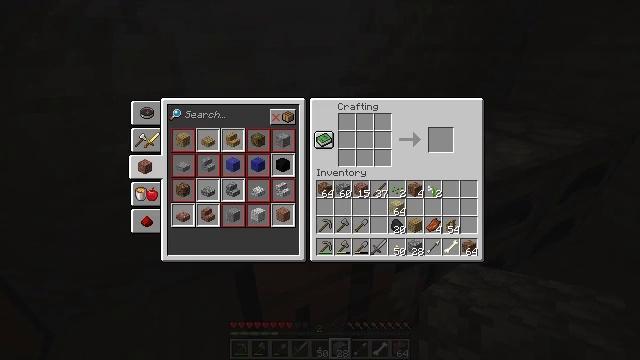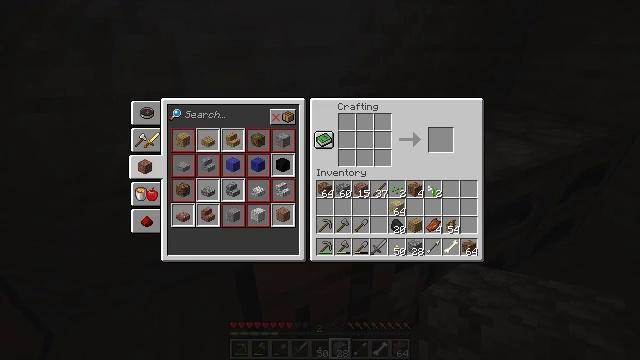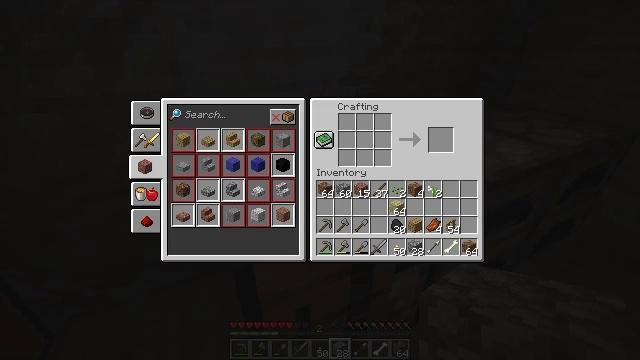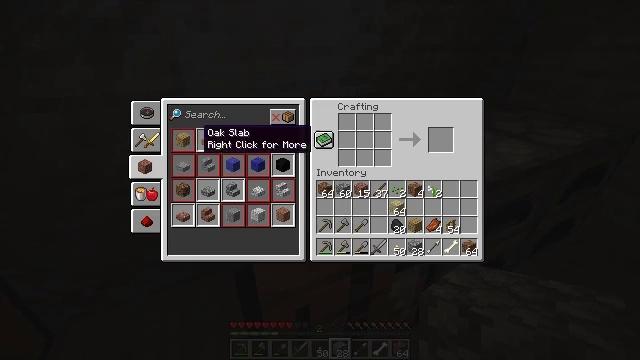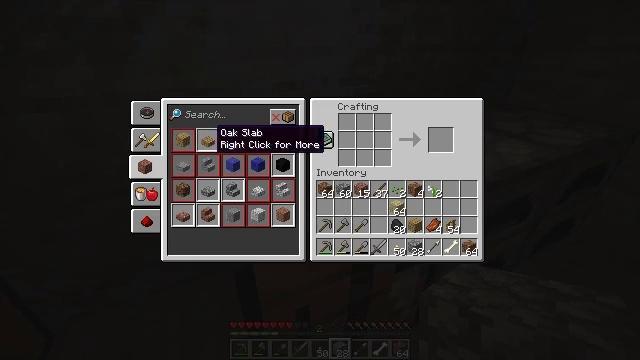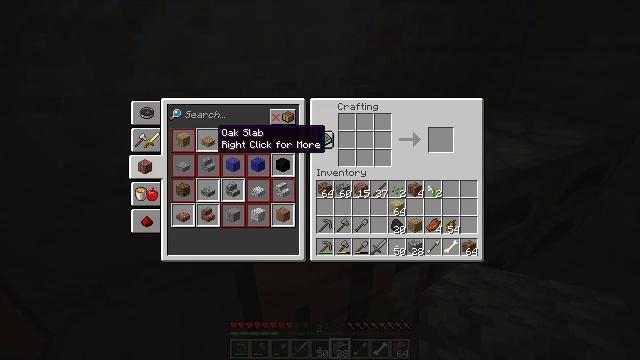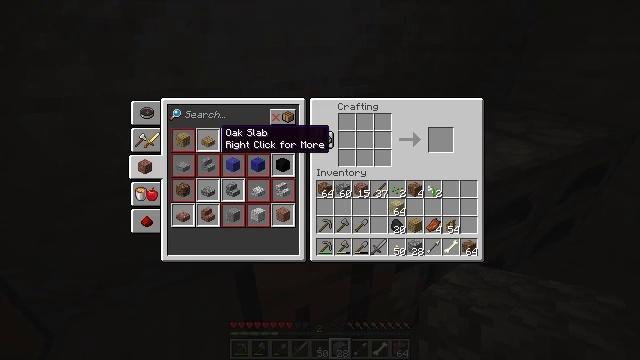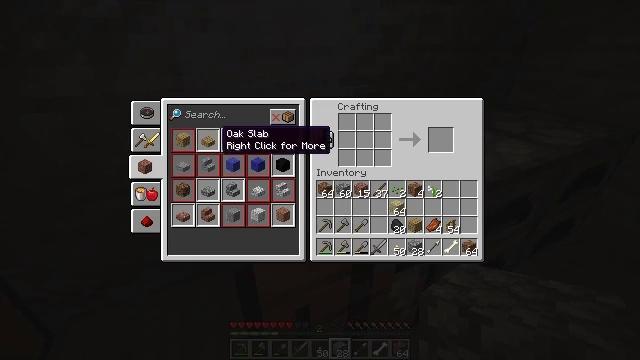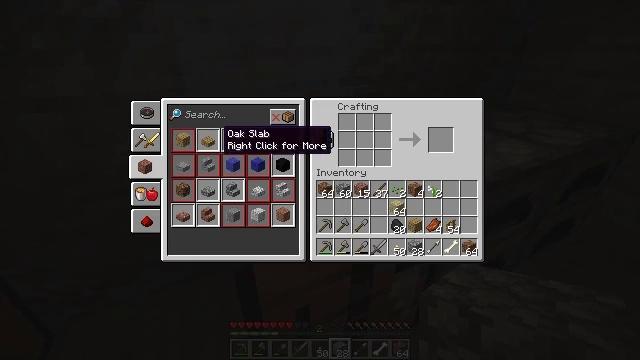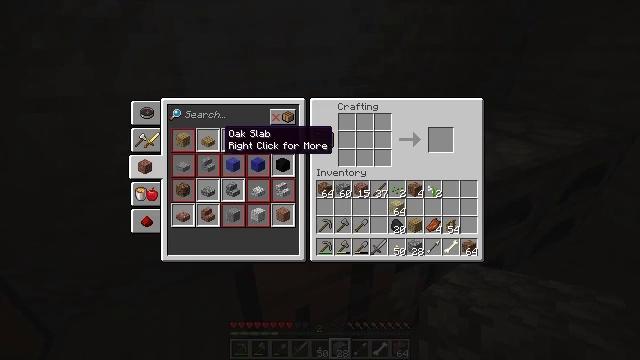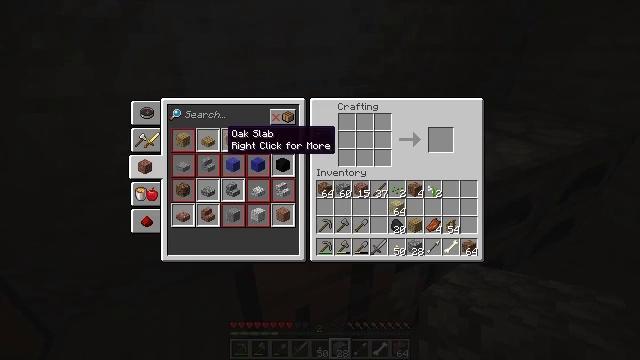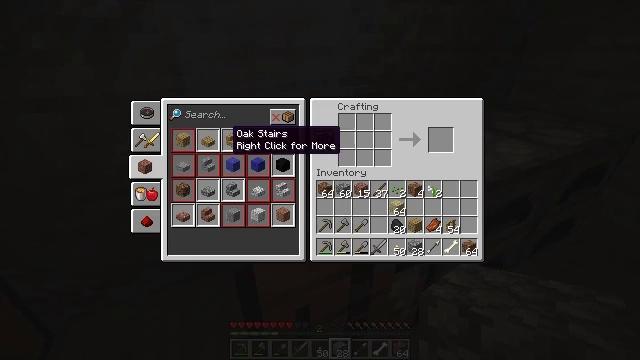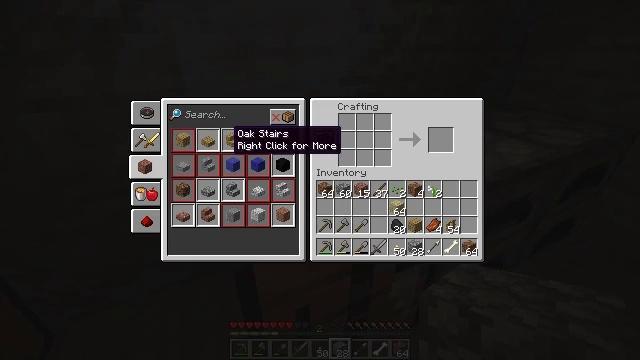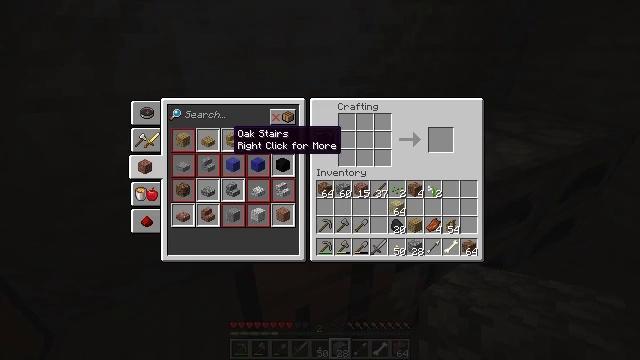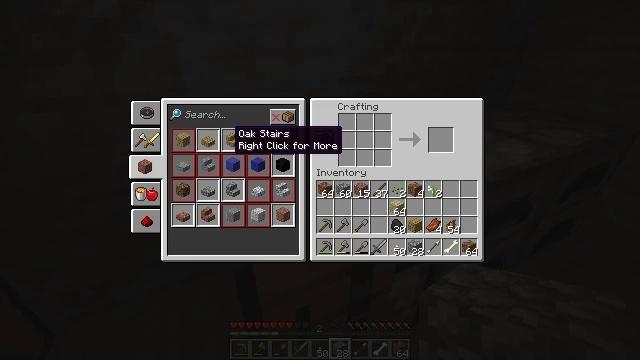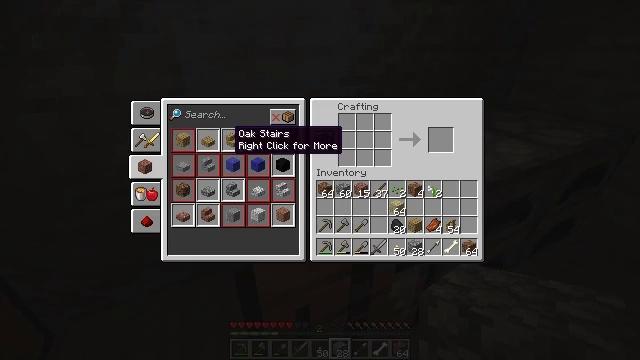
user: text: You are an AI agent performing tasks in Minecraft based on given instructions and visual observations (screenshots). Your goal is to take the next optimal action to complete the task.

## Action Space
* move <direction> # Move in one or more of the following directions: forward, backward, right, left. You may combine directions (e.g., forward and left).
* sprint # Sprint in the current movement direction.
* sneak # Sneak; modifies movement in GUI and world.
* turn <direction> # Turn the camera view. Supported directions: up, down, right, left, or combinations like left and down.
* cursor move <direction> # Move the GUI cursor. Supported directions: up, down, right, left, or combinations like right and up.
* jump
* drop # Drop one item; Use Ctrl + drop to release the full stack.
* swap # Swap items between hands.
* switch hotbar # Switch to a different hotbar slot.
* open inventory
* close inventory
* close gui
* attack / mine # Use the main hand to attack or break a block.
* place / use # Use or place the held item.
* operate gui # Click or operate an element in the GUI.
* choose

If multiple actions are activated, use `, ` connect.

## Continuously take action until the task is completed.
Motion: motion action
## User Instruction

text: Use the crafting table to create granite stairs.
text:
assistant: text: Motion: no_op
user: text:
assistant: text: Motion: cursor move right
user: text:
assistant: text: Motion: cursor move right
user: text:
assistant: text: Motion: cursor move right
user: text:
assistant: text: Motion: no_op
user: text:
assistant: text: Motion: no_op
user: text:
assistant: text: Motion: no_op
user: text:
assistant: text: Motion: no_op
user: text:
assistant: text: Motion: no_op
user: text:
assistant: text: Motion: no_op
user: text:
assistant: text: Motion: no_op
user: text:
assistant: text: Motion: no_op
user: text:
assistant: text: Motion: no_op
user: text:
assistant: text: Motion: no_op
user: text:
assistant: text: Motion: no_op
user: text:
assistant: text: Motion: no_op
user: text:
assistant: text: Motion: no_op
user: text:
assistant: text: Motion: no_op
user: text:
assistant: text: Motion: no_op
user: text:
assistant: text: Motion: no_op
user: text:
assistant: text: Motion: no_op
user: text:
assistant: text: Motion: no_op
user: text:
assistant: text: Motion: no_op
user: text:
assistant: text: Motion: no_op
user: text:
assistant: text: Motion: no_op
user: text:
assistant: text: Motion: no_op
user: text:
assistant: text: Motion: no_op
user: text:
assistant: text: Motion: no_op
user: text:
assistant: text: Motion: no_op
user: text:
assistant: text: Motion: no_op